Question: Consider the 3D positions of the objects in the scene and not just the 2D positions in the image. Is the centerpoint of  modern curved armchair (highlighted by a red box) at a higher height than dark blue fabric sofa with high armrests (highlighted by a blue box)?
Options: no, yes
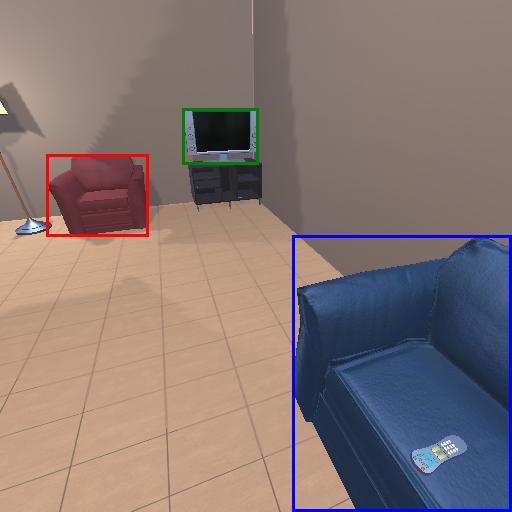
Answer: no